Question: I am new to C# and maybe similar question were exist but its different.

: 'DataGridView'
: I have a 'DataGridView' that is populated from a database using 'DataSource'. On the other side I have a 'Form' that's used for viewing and editing row of data. After it is successfully updated I want to change a row's data in the 'DataGridView' directly - using this code:
'''
int rowIndex= 0;
DataGridViewRow row= dtgMasterAsset.Rows[rowIndex];
row.Cells[1].Value = "NEW ASSET NAME"; // ITEM_NAME
row.Cells[2].Value = "NEW CATEGORY NAME"; // ITEM_CATEGORY_NAME
'''
In the process, 'Cells[1]' is successfully updated but not so with 'Cells[2]'. An error message pops up saying:
>
I try to change the 'ITEM_CATEGORY_NAME' column to 'Readonly = false' in the designer and added a line 'row.Cells[2].Readonly= false;' just to make it sure AGAIN.
But the error still comes up. Why?
Any explanation?
Thank you.
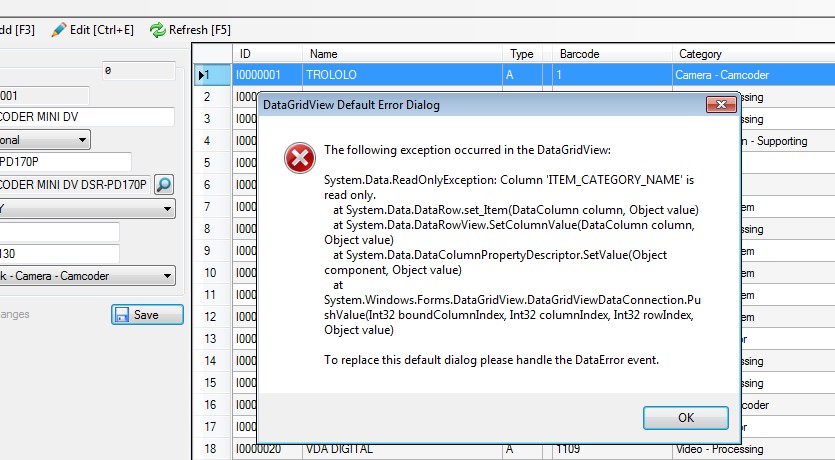
Answer: As <URL> has pointed out, you could check if 'dtgMasterAsset.ReadOnly' is 'true'.
However, you stated:
> 'Cells[1]' is successfully updated
Therefore, 'dtgMasterAsset.ReadOnly' be 'false'. Also, you stated that you tried:
> '''
row.Cells[2].ReadOnly = false;
row.Cells[2].Value = "NEW CATEGORY NAME";
'''
The only way for this to fail is if 'row.Cells[2].ReadOnly' is overridden by 'dtgMasterAsset.Columns[2].ReadOnly' being 'true'. As the error states, the problem is the column.
---
Despite that you set:
> 'ITEM_CATEGORY_NAME' column to 'Readonly = false'
I think you should check if 'dtgMasterAsset.Columns[2].ReadOnly' is 'false' before you set 'row.Cells[2].Value' to ensure the column is indeed writable.
My thought is - perhaps your setting in the designer is one (or more) of the following:
1. Not the actual column desired.
2. Not in effect because the column isn't created until binding occurs.
3. Overridden because somewhere in code resets the column to ReadOnly.